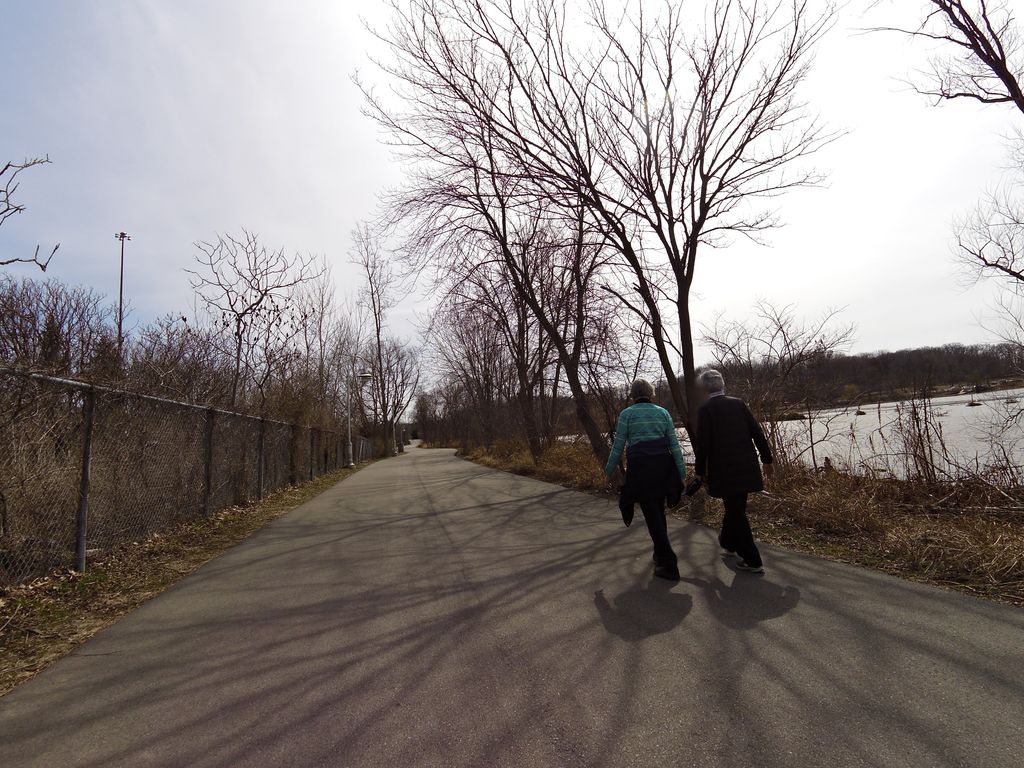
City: hamilton